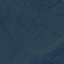
Land use / land cover: Forest